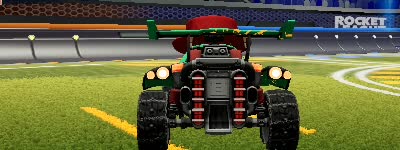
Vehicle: octane